Question: I am trying to get <URL> working with Django. I have the serving of static-files perfectly setup, however it seems it has a problem finding the rating image files after all.
This is how I have set it up:
'''
<script src="{{ STATIC_URL }}raty/js/jquery.raty.min.js"></script>
'''
'''
<div id="star"></div>
'''
'''
$('#star').raty({
cancel : true,
cancelOff : 'cancel-off-big.png',
cancelOn : 'cancel-on-big.png',
half : true,
size : 24,
starHalf : 'star-half-big.png',
starOff : 'star-off-big.png',
starOn : 'star-on-big.png'
});
'''
but instead of stars I see alternate text numbers:

And this is the message I get from server when refreshing the page:
'''
[07/Oct/2012 21:03:48] "GET /contact/add/img/star-off-big.png HTTP/1.1" <PHONE>
'''
I don't understand why it looks at current location (<URL> and appends '/img/xxx.png' to the '/contact/add/'.
How do I set the path to the images in the javascript using a STATIC_URL path?
Would really appreciate your help on this.
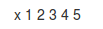
Answer: The default 'path' of Raty is "img". Try passing 'path' as an absolute URL:
'''
$('#star').raty({
cancel : true,
cancelOff : 'cancel-off-big.png',
cancelOn : 'cancel-on-big.png',
half : true,
size : 24,
starHalf : '../raty/img/star-half-big.png',
starOff : 'star-off-big.png',
starOn : 'star-on-big.png',
path : '{{ STATIC_URL }}img' // <-- or wherever your raty images are
});
'''
One way using jQuery "namespaced" variables for using 'STATIC_URL' in other external javascript files. This would be defined in the '<head>' of your template, including jQuery but any scripts which used the defined variable.
'''
<script type="text/javascript">
$.myproject = {} // namespace
$.myproject.STATIC_URL = '{{ STATIC_URL }}';
</script>
'''
Then your other scripts can use '$.myproject.STATIC_URL' when the absolute URL to the static assets is needed.